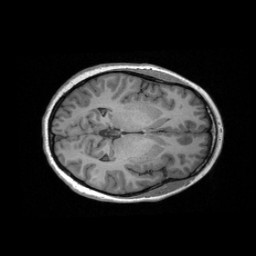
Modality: T1w
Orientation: axial
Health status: healthy
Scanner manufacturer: siemens
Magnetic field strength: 3 T
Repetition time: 2.3 s
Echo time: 0.00287 s